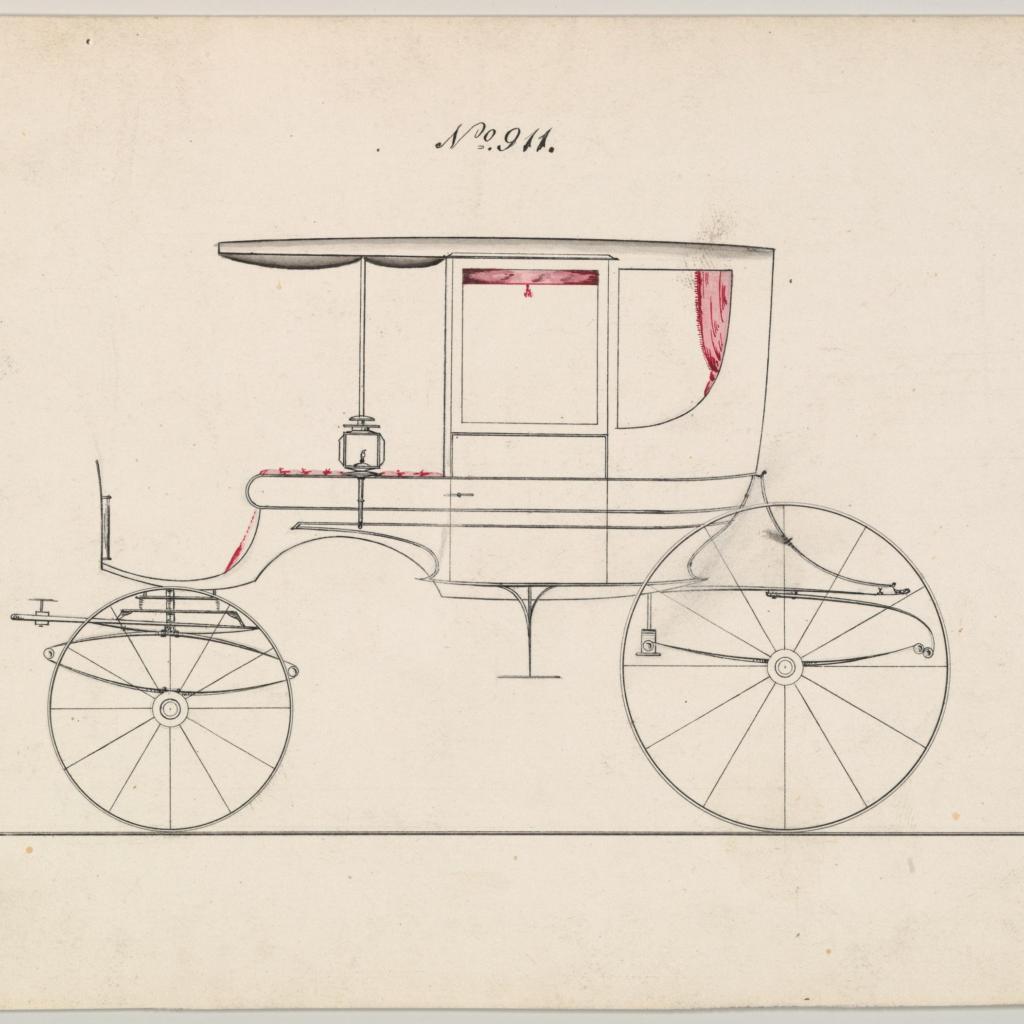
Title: Design for Rockaway, no. 911
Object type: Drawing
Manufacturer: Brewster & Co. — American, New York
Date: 1850–70
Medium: Pen and black ink, watercolor and gouache
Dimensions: sheet: 6 3/16 x 8 7/8 in. (15.7 x 22.5 cm)
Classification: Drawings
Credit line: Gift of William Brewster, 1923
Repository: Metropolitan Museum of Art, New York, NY